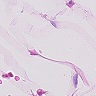
Metastatic tissue present: no